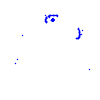
Particle: kaon